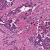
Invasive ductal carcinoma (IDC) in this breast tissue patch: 0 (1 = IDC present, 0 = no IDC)